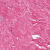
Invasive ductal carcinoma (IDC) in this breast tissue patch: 0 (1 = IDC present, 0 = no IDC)